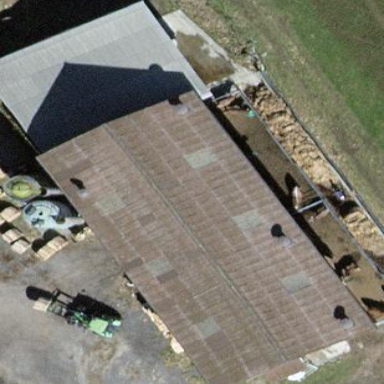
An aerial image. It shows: Stable building.